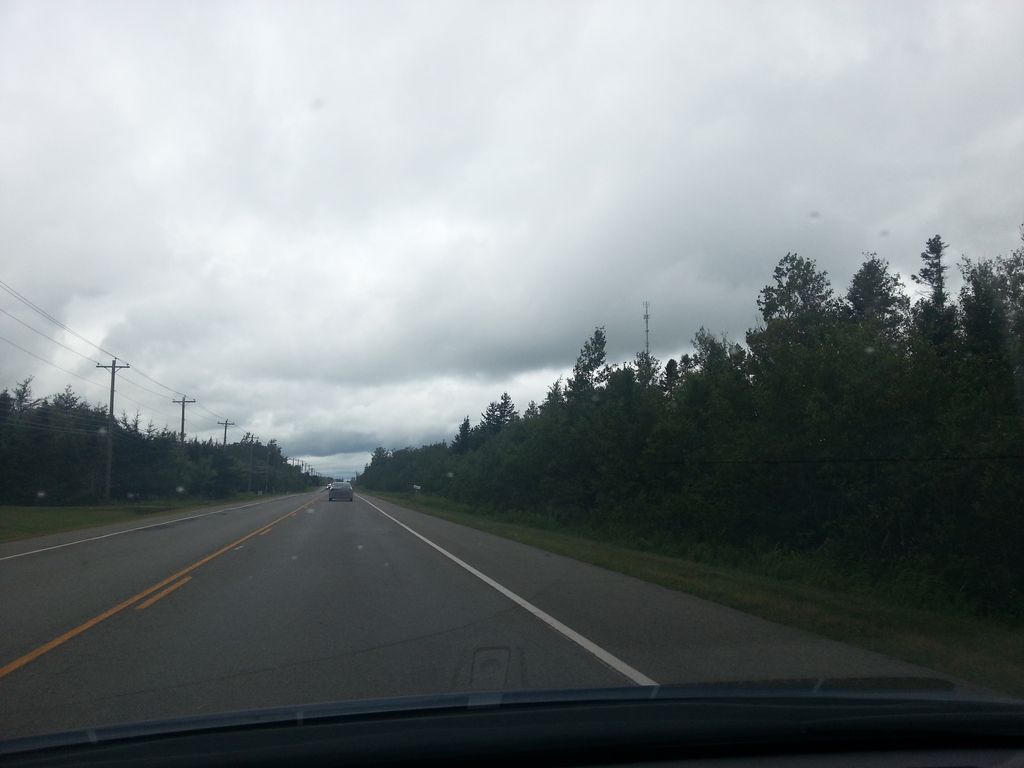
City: charlottetown